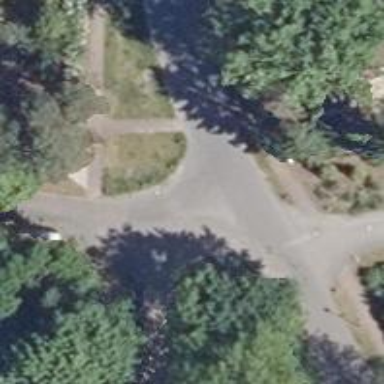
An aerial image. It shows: Residential road with compacted surface.